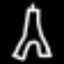
Label: The Eiffel Tower